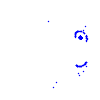
Particle: kaon